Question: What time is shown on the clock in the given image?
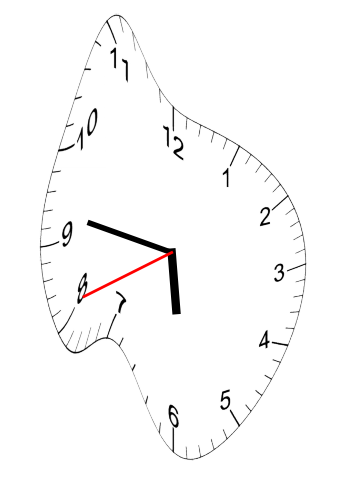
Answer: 05:46:41